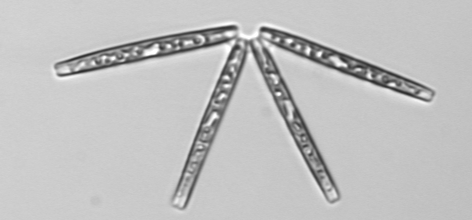
Label: Thalassionema